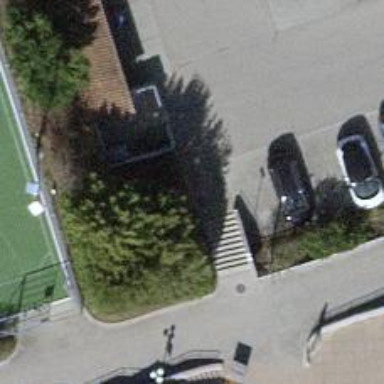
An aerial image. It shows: Set of steps on the road.